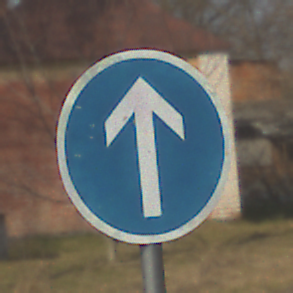
Verkehrszeichen: VorgeschriebeneFahrtrichtungGeradeaus
Umgebung: Outdoor, Suburban
Tageszeit: MorningAfternoon
Wetter: PartlyCloudy
Licht: Natural
Jahreszeit: NotSpecified
Kontrast: HighContrast